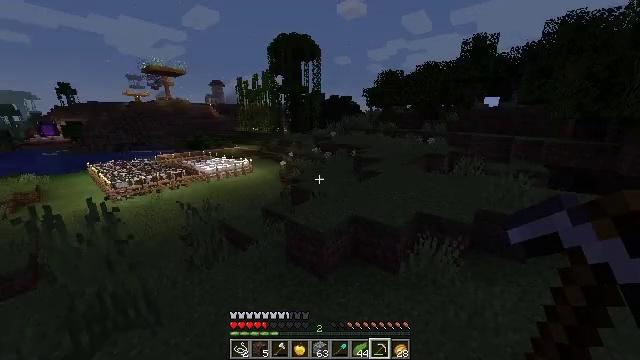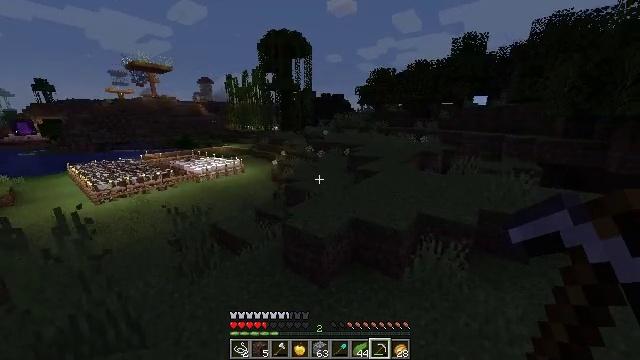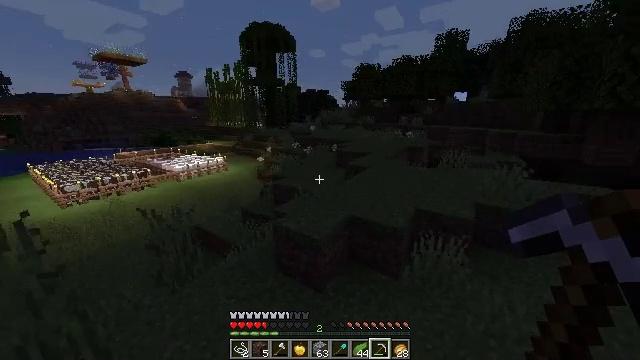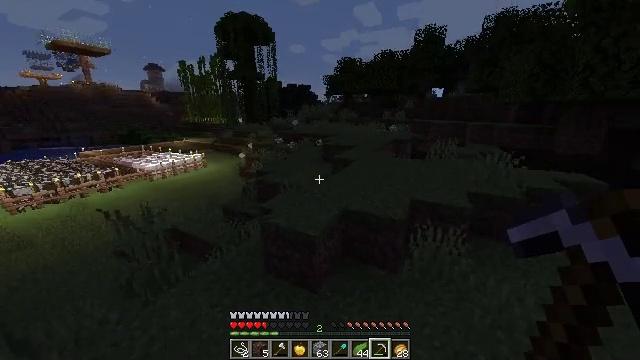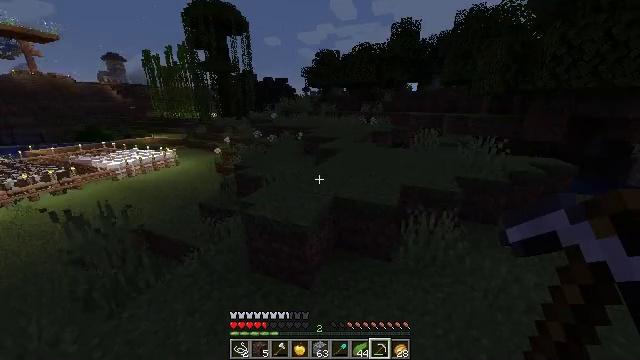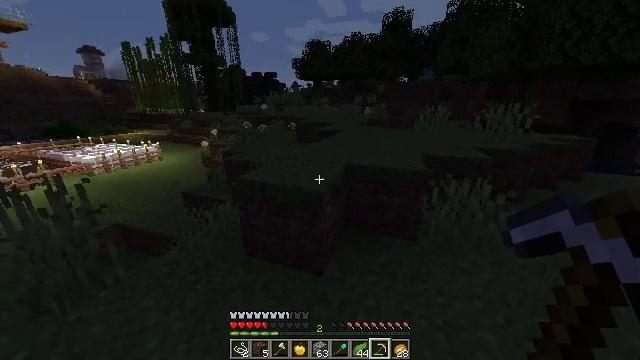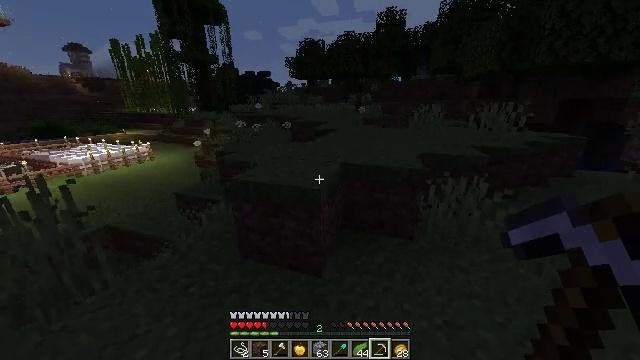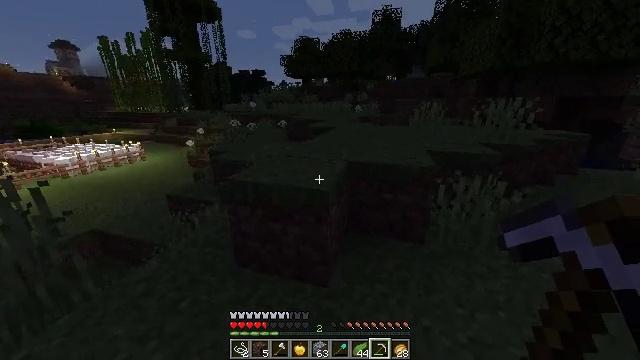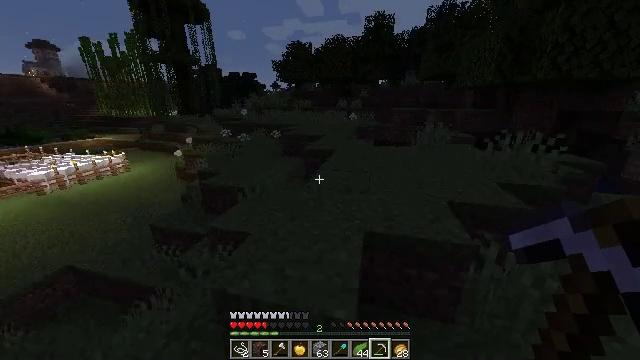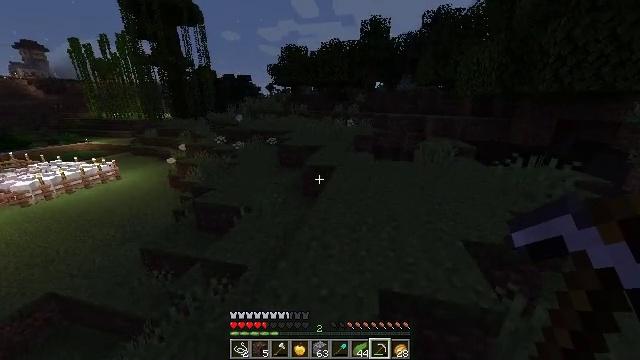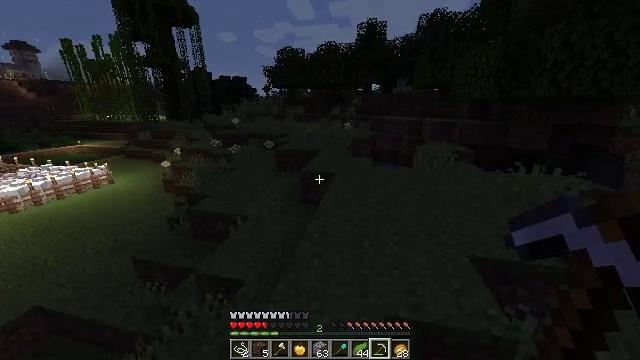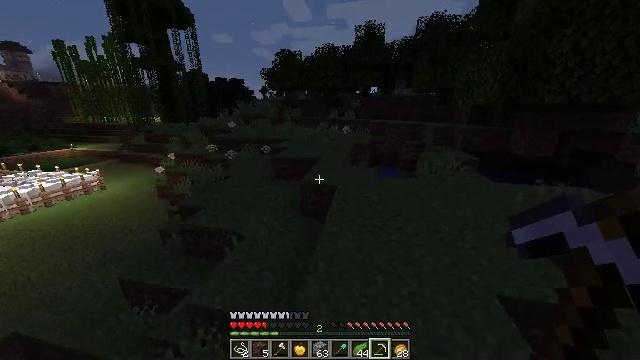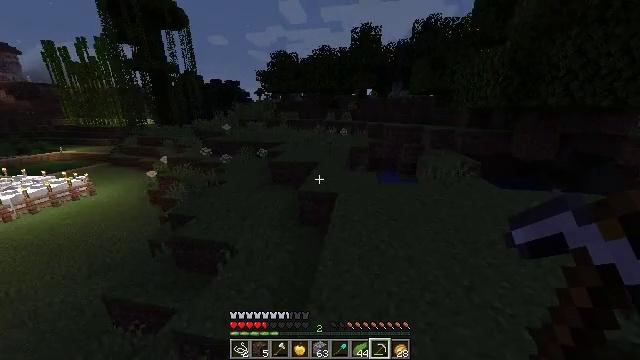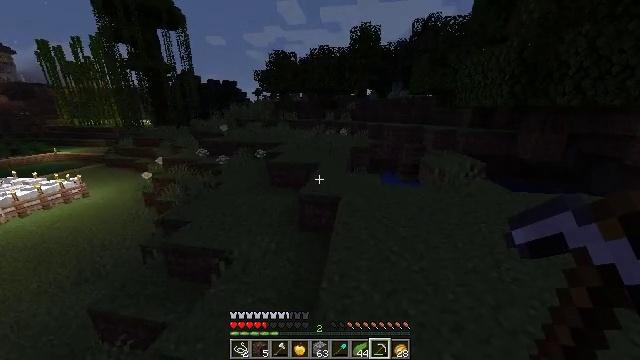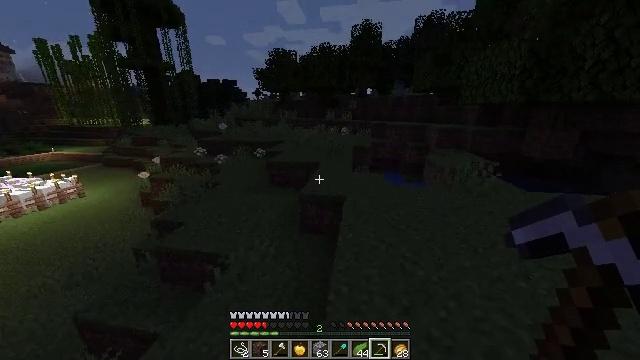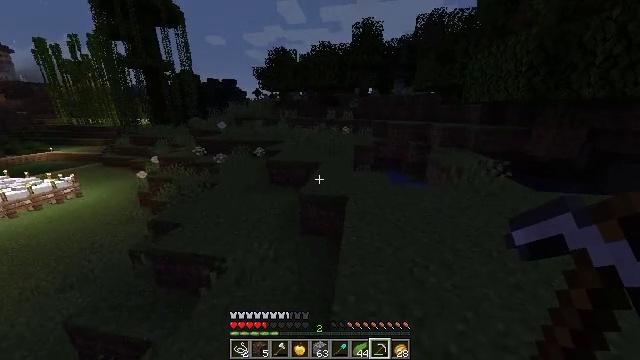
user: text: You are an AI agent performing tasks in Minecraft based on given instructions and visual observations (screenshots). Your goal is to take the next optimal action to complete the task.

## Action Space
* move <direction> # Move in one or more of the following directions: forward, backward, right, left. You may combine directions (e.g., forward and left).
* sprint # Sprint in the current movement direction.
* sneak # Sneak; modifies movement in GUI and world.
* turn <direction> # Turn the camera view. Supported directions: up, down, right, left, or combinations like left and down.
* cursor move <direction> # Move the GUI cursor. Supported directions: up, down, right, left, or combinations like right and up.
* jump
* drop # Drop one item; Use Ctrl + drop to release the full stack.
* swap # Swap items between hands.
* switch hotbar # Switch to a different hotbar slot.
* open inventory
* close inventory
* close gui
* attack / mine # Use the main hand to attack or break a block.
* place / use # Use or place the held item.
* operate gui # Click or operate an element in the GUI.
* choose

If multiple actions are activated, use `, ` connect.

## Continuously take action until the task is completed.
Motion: motion action
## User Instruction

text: Make a heavy weighted pressure plate using the crafting table.
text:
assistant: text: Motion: move forward, turn right, jump
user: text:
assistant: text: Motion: move forward, turn right, jump
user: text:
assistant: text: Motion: move forward, turn right, jump
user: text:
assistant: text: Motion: move forward, turn right and down, jump
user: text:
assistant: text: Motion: move forward, turn right, jump
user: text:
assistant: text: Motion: move forward, sprint, turn right, jump
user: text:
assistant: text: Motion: move forward, sprint, turn right, jump
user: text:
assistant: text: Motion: move forward, sprint, turn right, jump
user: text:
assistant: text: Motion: move forward, turn right, jump
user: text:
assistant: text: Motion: move forward, jump
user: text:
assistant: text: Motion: move forward, jump
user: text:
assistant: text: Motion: move forward, turn right, jump
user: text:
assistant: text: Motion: move forward, jump
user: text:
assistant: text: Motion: move forward, jump
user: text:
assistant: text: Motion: move forward, jump
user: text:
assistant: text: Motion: move forward, sprint, jump
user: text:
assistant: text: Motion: move forward, sprint, turn right, jump
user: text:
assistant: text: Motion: move forward, sprint, jump
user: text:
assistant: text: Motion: move forward, jump
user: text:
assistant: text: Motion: move forward, jump
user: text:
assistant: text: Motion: move forward, jump
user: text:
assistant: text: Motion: move forward, jump
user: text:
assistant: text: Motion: move forward, jump
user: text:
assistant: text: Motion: move forward, jump
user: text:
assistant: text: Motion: move forward, jump
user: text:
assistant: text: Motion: move forward, jump
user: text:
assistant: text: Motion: move forward, jump
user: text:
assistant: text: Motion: move forward, sprint, jump
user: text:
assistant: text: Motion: move forward, sprint, jump
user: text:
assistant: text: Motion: move forward, sprint, jump